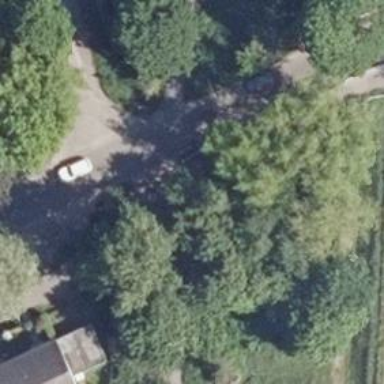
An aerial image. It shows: Asphalt footway.